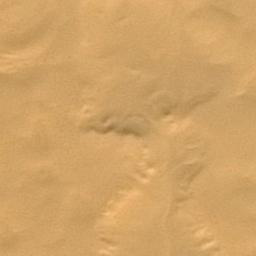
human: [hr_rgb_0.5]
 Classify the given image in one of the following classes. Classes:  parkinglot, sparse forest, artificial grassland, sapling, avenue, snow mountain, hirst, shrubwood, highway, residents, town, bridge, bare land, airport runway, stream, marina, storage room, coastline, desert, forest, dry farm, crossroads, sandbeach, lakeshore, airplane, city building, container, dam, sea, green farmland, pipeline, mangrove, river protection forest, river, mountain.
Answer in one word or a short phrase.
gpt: desert